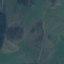
Land use / land cover: Pasture